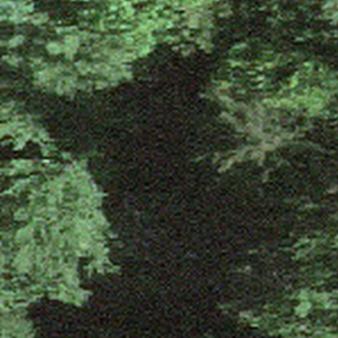
Label: other